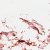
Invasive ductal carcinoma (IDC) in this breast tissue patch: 0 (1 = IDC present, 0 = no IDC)